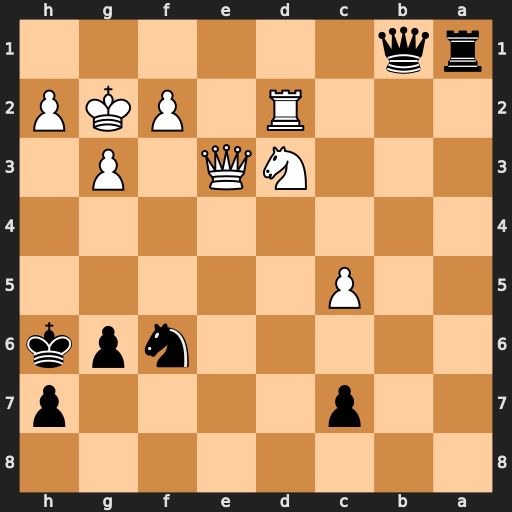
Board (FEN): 8/2p4p/5npk/2P5/8/3NQ1P1/3R1PKP/rq6
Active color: b
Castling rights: -
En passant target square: -
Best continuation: g5 Ne1 Qxe1 Qxe1 Rxe1